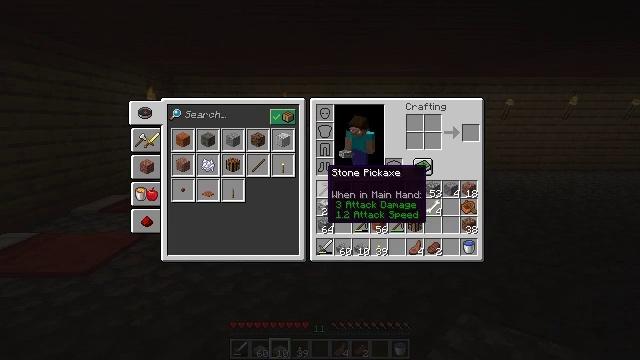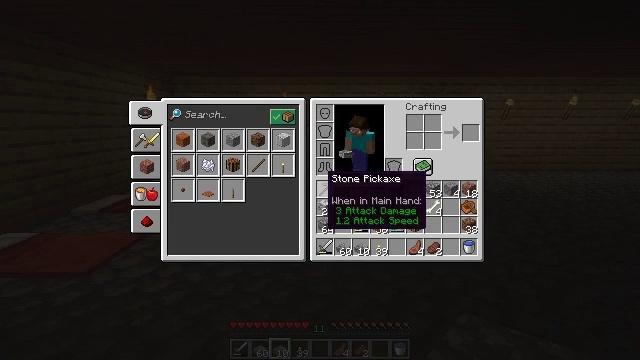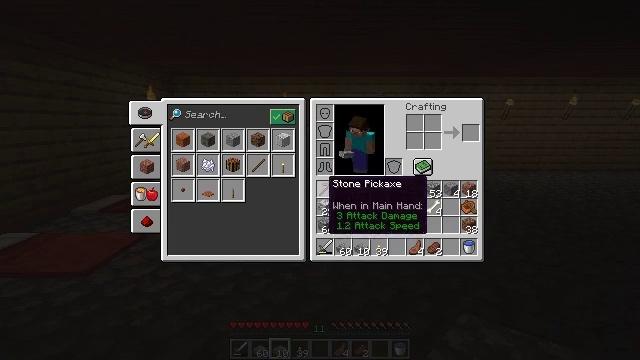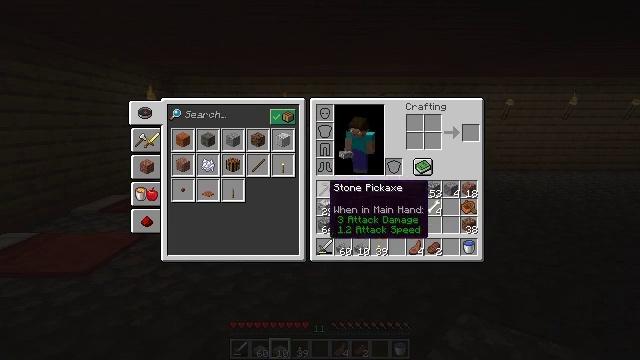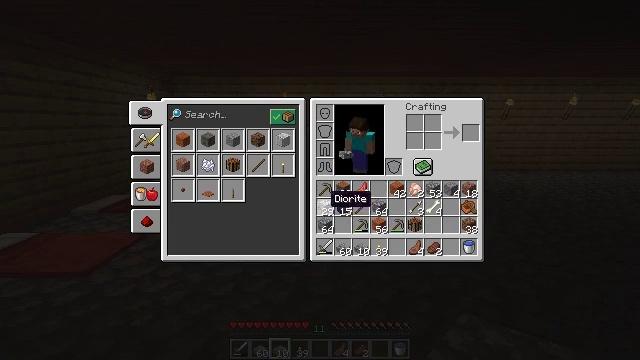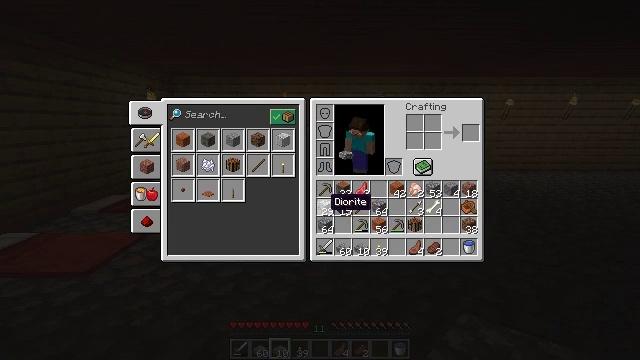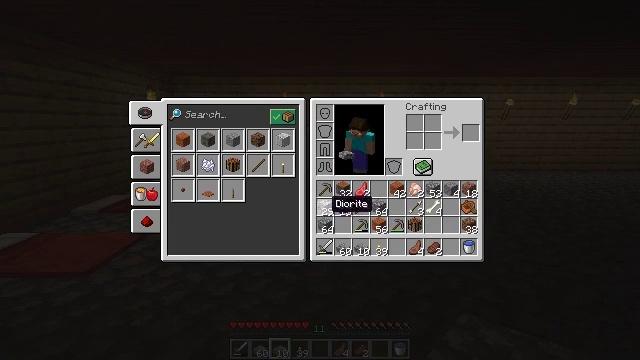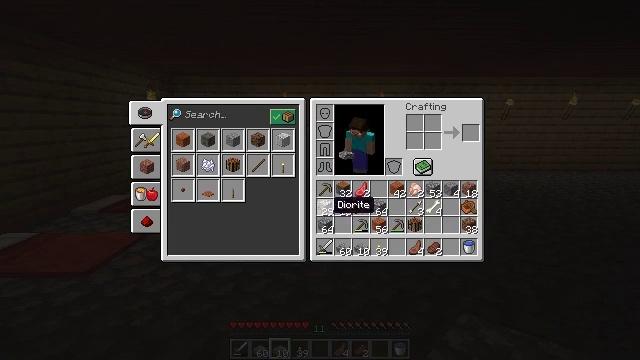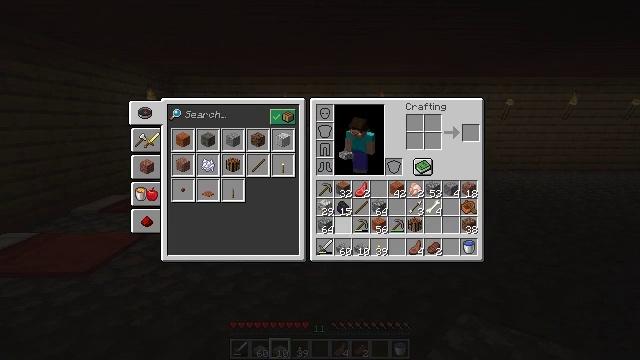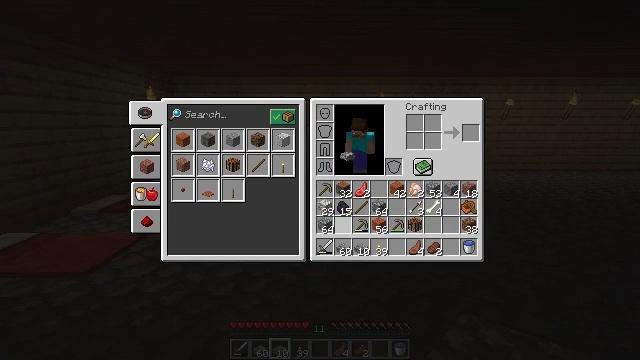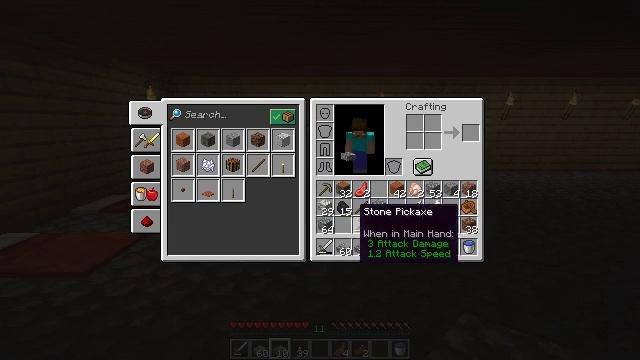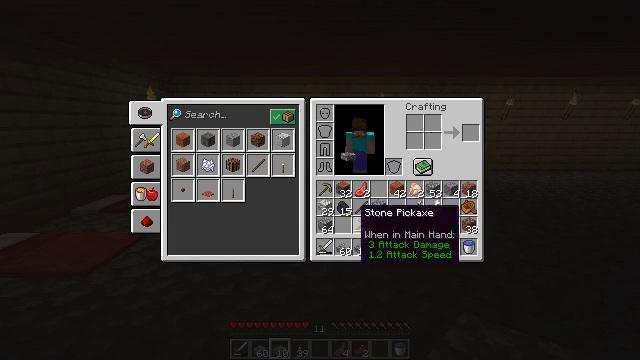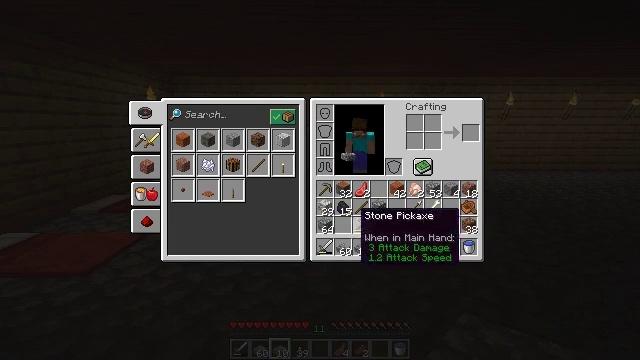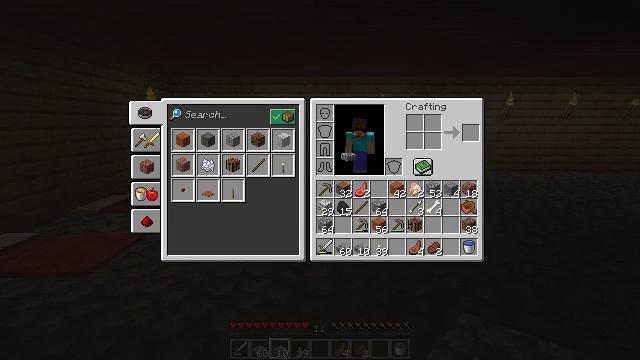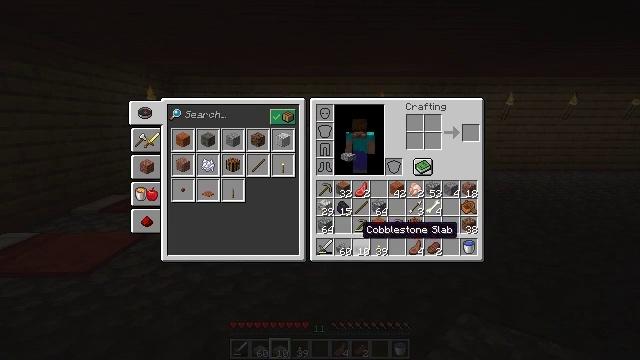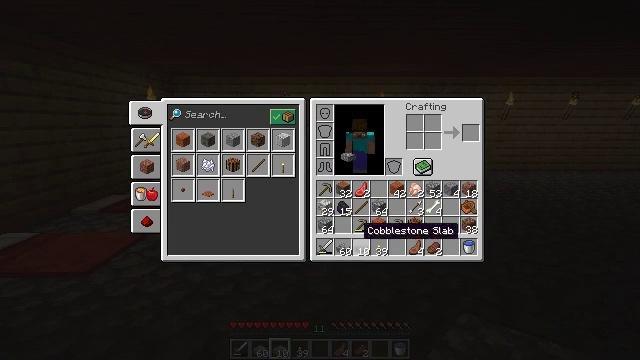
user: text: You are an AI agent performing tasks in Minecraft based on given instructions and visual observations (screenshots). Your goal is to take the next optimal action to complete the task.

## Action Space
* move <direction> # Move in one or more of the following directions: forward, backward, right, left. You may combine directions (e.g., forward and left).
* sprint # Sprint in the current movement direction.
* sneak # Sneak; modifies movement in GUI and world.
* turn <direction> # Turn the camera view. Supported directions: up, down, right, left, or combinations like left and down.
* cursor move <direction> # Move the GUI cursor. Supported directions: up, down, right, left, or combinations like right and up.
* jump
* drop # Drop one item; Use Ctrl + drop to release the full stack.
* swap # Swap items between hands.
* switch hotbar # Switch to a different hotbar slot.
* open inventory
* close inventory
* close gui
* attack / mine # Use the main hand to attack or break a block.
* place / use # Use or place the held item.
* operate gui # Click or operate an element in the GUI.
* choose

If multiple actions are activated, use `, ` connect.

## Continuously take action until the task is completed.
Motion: motion action
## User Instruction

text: Dismantle the red bed.
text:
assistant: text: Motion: no_op
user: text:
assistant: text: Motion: no_op
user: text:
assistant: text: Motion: no_op
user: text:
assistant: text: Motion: cursor move down
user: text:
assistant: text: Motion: no_op
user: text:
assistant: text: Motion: no_op
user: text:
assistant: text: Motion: no_op
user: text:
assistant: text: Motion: cursor move right
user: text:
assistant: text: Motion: no_op
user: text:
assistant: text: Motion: no_op
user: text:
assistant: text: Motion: no_op
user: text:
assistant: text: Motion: no_op
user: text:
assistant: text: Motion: cursor move down
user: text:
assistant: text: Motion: no_op
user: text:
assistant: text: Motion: no_op
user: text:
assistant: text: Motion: no_op
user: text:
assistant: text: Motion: no_op
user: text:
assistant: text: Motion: no_op
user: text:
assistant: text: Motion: no_op
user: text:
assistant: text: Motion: no_op
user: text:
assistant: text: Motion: no_op
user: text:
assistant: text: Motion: no_op
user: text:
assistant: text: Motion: no_op
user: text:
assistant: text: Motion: no_op
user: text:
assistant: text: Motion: cursor move right and up
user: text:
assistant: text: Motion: cursor move right and up
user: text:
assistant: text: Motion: no_op
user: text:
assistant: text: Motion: no_op
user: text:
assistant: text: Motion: no_op
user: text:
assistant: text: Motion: no_op